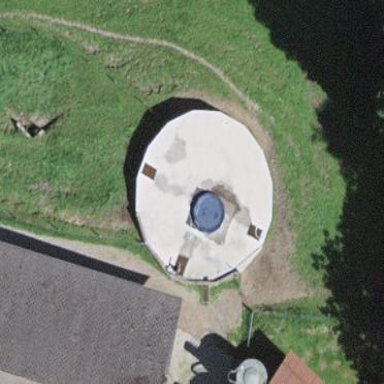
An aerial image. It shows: Silo.